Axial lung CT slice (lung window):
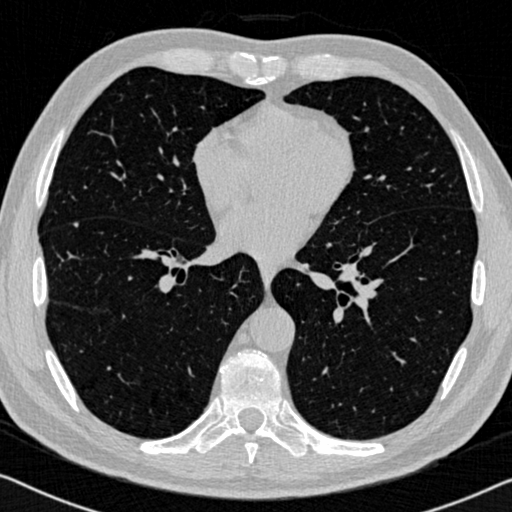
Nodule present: no